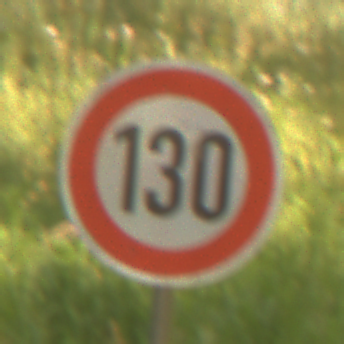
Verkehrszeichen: Geschwindigkeit130
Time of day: Midday
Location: Outdoor (Nature)
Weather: PartlyCloudy
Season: NotSpecified
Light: Natural